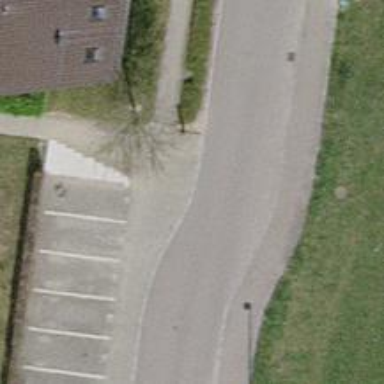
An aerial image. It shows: Sidewalk.